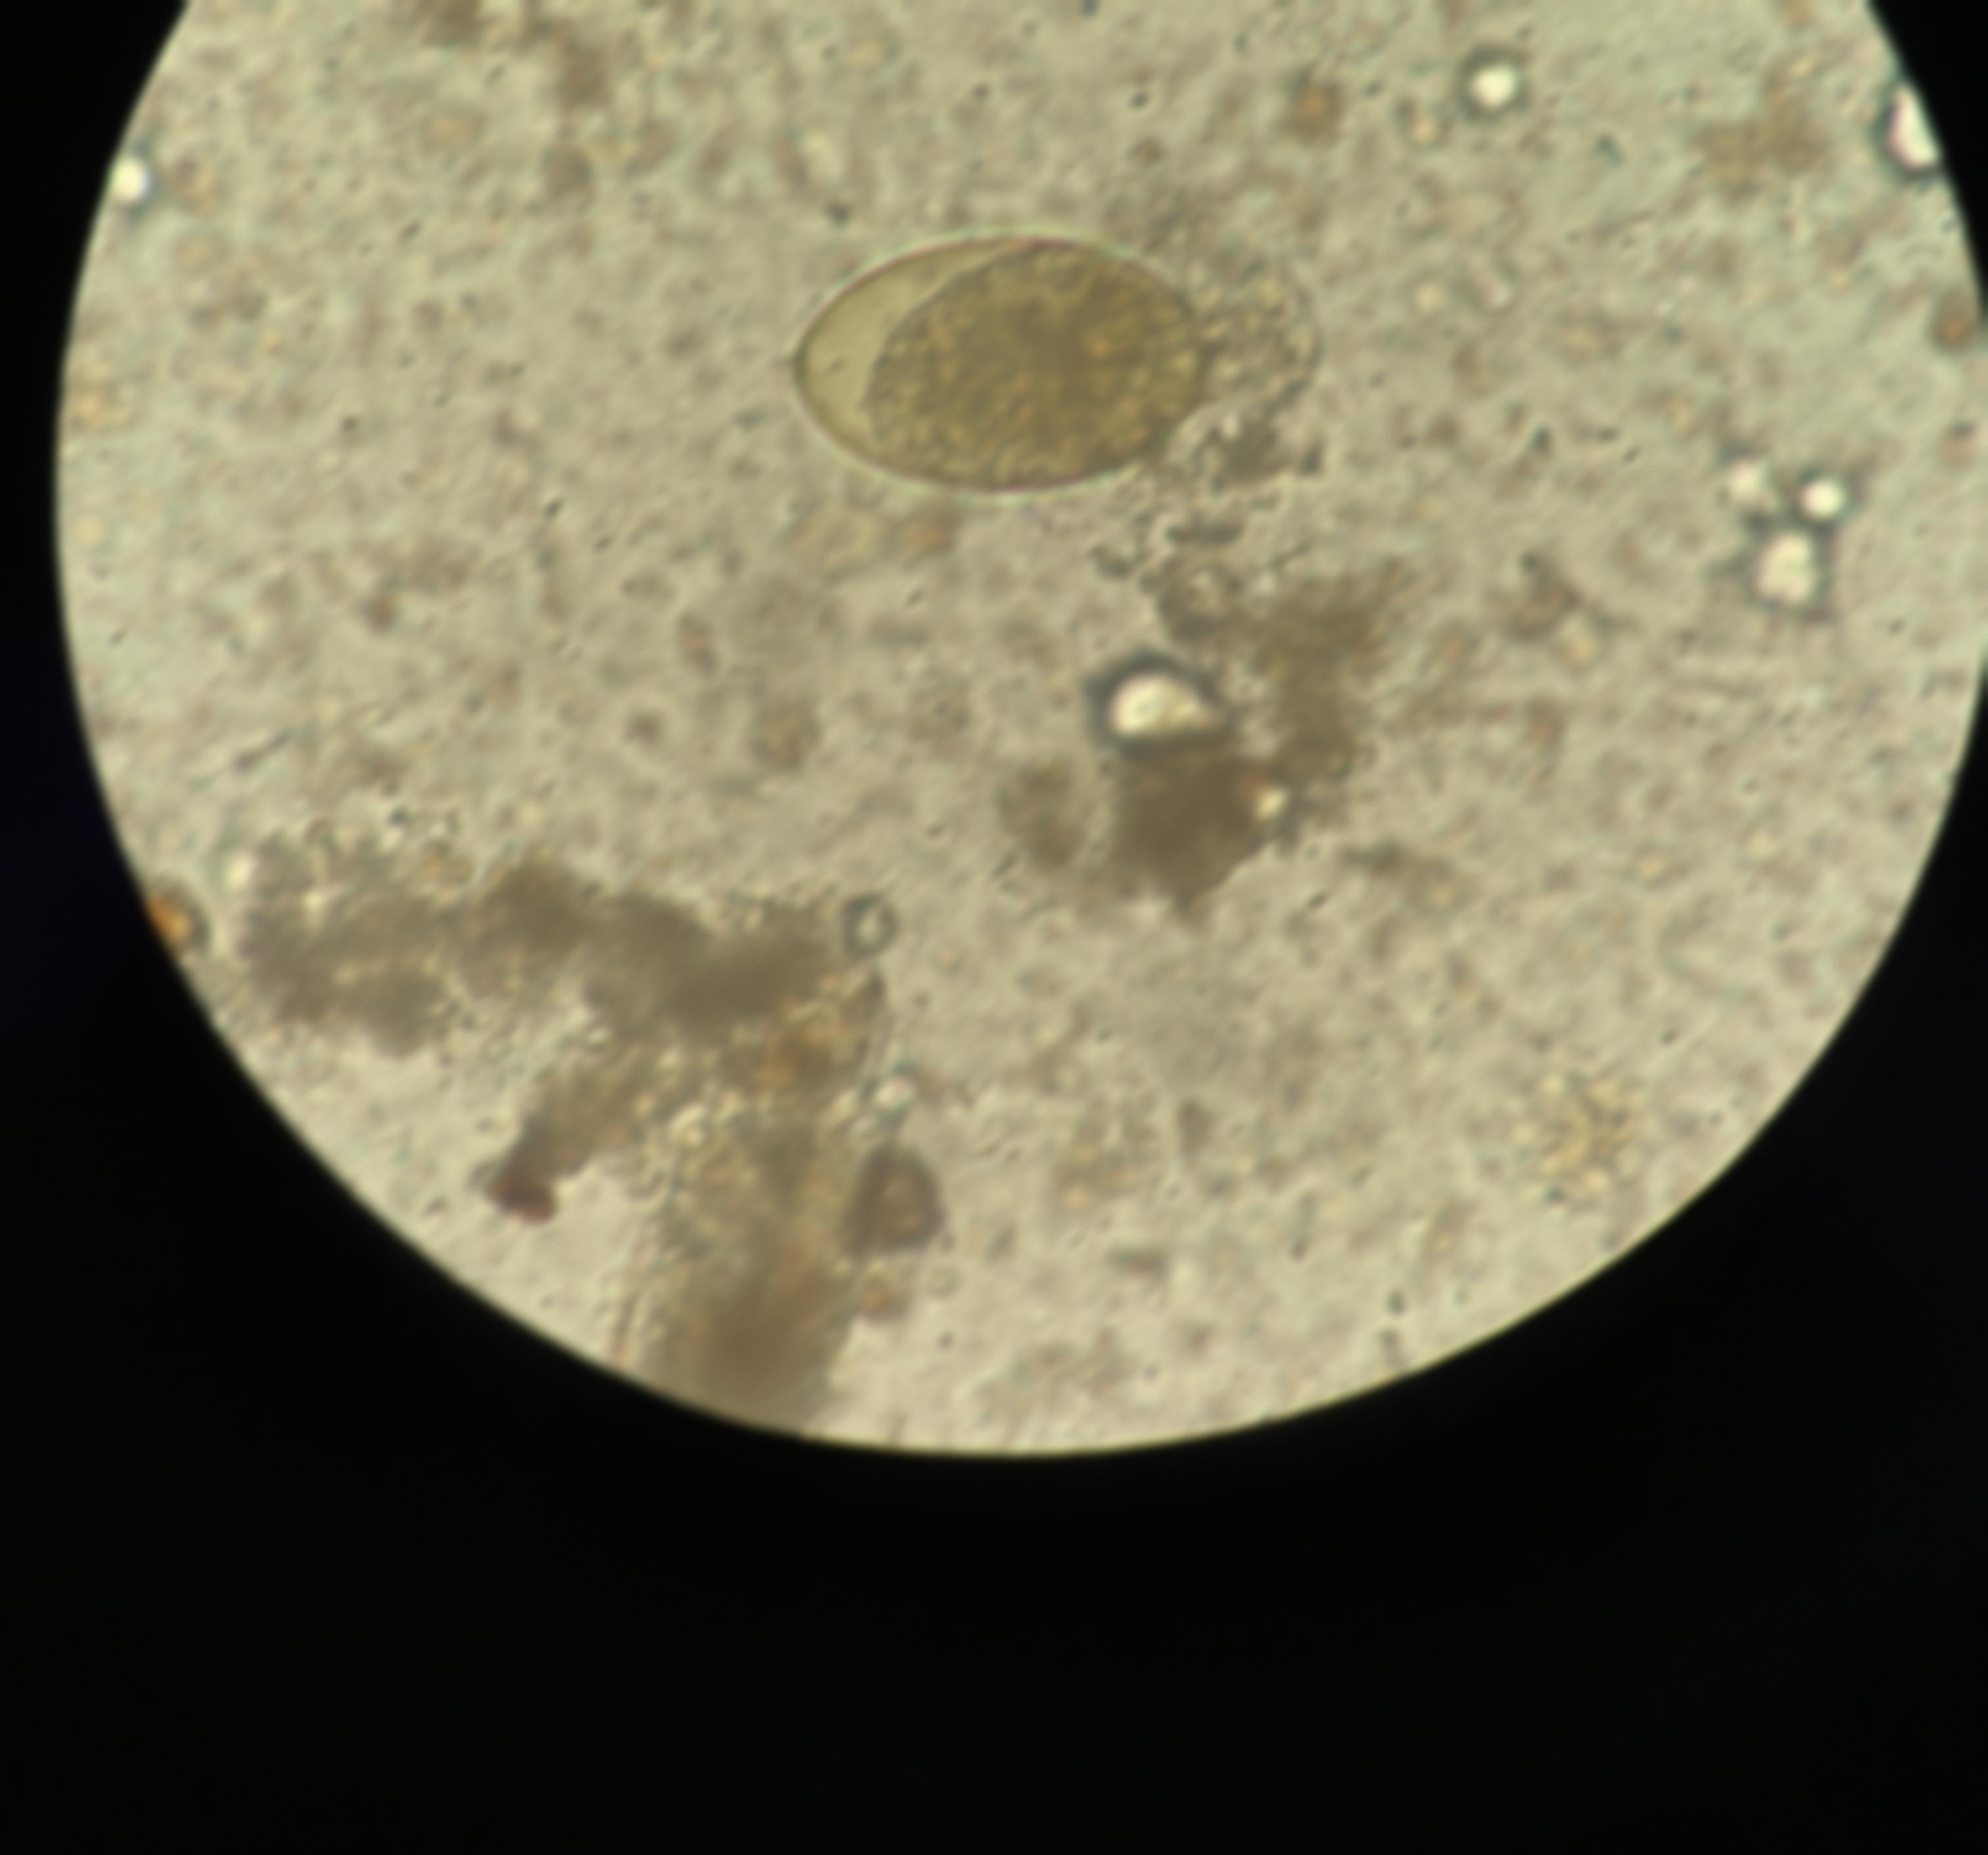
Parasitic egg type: Fasciolopsis buski